Field crop: maize
Growth stage: 2
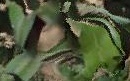
Species: maize